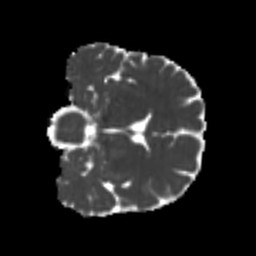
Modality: MD
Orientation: coronal
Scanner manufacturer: siemens
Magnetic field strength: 3 T
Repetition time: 4 s
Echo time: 0.0594 s